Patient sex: M
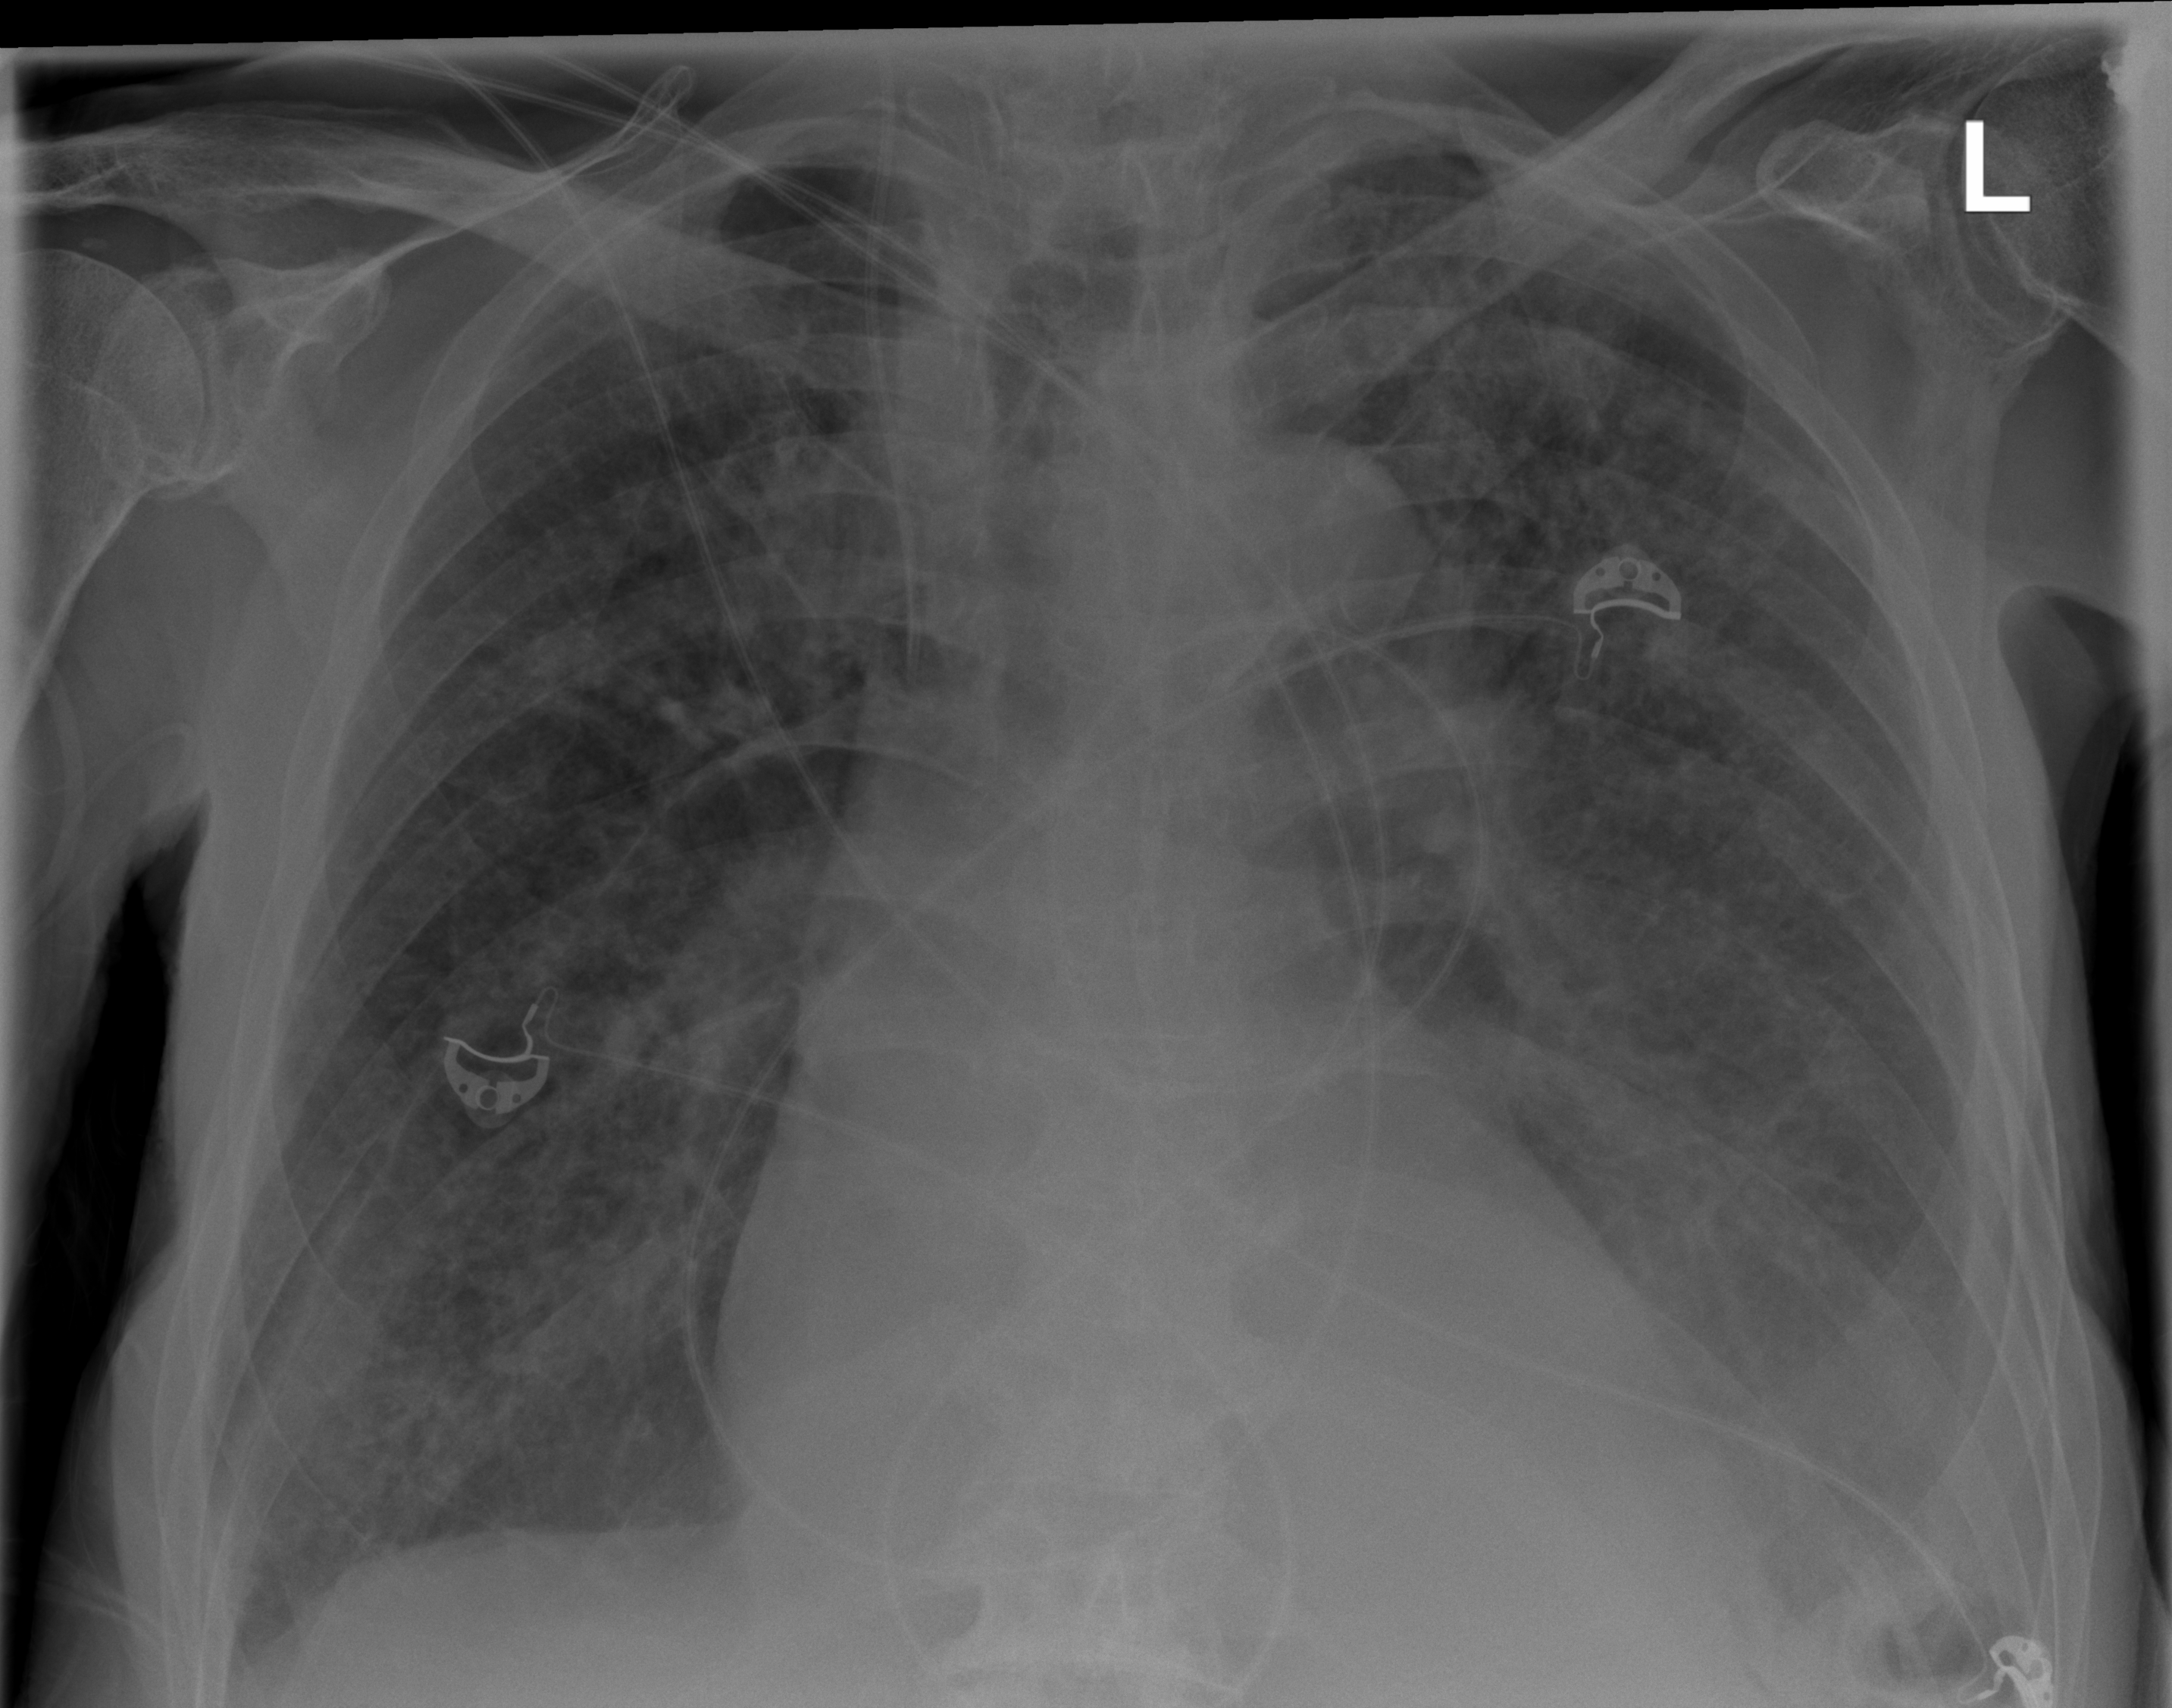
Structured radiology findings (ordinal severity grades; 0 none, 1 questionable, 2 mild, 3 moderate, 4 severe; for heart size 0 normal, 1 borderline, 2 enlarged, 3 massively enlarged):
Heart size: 2
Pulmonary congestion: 1
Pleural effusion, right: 1
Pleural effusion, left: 2
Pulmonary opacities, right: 3
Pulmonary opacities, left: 3
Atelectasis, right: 2
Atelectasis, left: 3